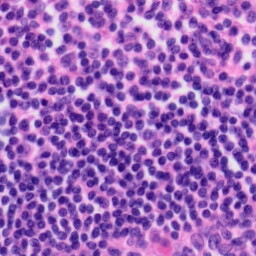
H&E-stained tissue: Tonsil